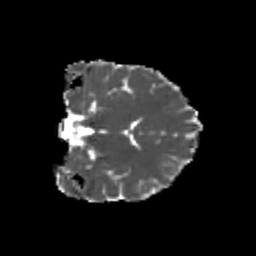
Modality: MD
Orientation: coronal
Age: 23
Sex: female
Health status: healthy
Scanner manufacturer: philips
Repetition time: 7.393 s
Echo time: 0.08599 s